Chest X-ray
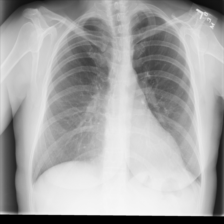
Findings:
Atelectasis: negative
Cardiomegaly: negative
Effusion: negative
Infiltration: negative
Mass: negative
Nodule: negative
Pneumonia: negative
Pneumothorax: negative
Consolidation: negative
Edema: negative
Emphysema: negative
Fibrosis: negative
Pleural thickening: negative
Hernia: negative